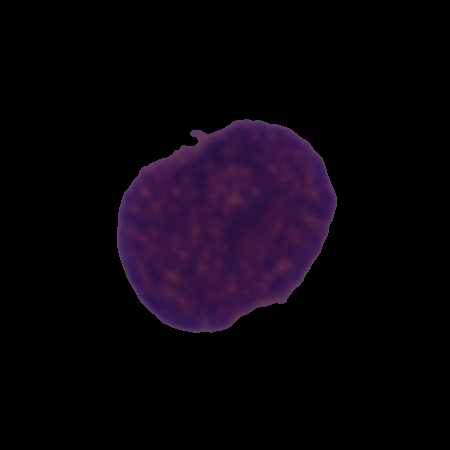
Label: cancer